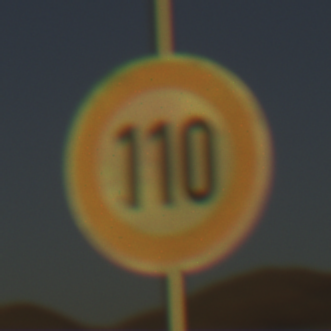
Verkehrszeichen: Geschwindigkeit110
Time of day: SunriseSunset
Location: Outdoor (Nature)
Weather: Clear
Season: NotSpecified
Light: Natural